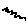
Label: zigzag